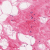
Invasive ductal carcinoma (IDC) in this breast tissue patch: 0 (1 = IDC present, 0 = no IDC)